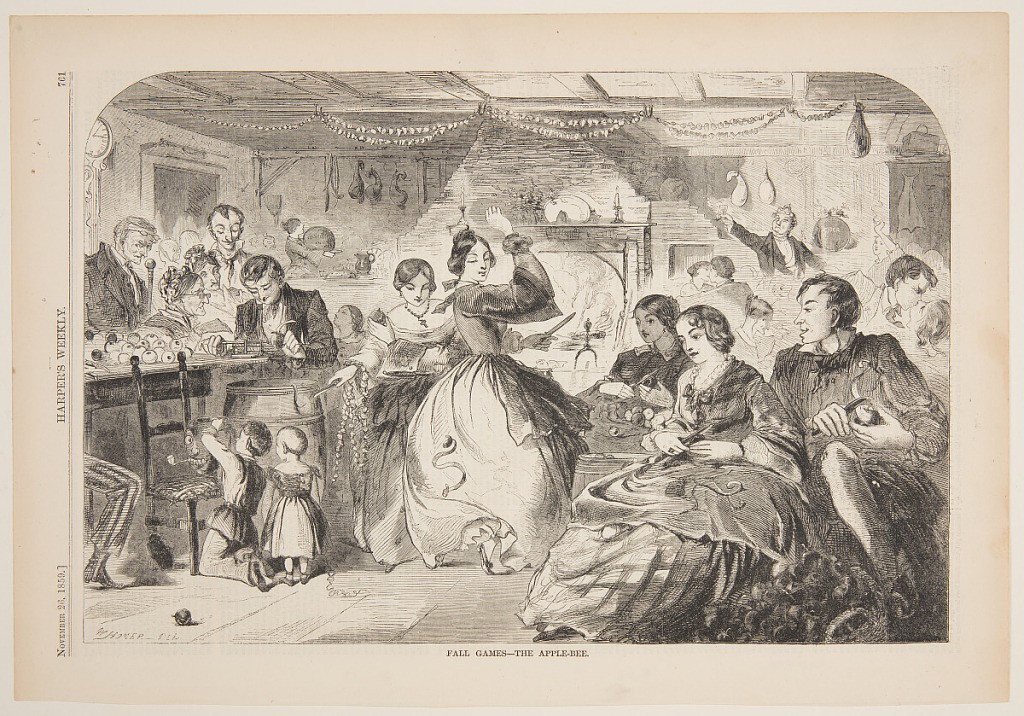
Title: Fall Games – The Apple-Bee
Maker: Winslow Homer, American, 1836–1910
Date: November 26, 1859
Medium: Wood engraving in black ink on paper
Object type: Print
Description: Group of figures paring apples.  Woman near fireplace, center, throws an apple peel over her shoulder.